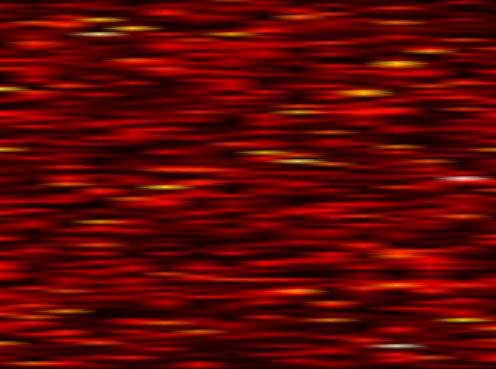
Label: FBMC